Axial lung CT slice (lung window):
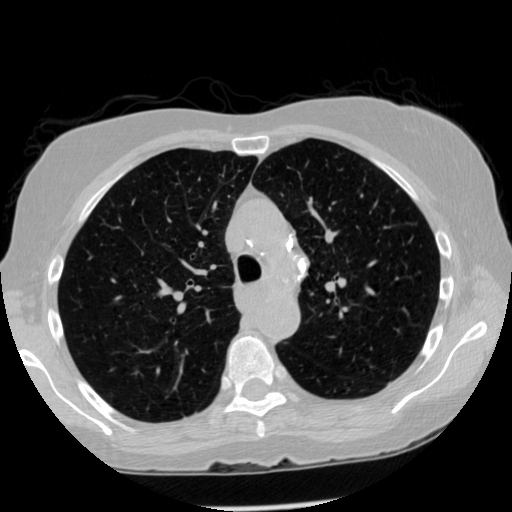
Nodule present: no